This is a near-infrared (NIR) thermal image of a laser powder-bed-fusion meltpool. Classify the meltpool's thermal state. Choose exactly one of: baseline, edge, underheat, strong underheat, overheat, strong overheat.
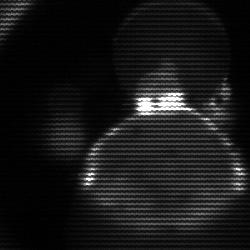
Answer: edge